Breast ultrasound image
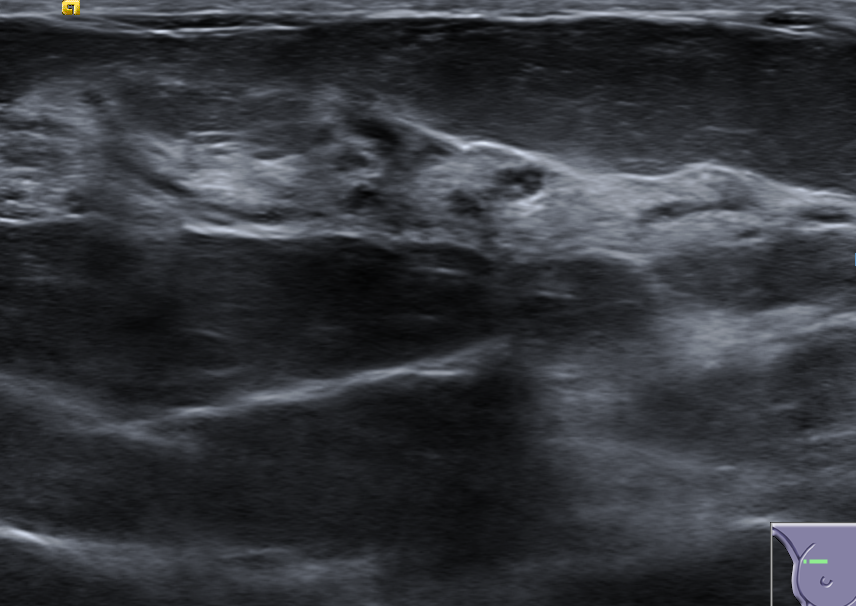
Diagnosis: normal